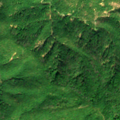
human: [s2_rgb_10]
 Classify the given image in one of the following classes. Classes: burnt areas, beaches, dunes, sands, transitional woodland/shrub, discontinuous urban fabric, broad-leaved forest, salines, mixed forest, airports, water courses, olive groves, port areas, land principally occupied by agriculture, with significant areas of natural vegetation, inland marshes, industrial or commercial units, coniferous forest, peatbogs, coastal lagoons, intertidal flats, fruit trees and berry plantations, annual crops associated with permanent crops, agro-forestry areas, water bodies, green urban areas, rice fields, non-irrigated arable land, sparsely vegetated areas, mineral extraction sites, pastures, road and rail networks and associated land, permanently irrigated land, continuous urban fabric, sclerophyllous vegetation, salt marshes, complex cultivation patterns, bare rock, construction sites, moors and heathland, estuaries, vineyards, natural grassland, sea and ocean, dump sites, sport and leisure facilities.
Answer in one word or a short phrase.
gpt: broad-leaved forest, transitional woodland/shrub